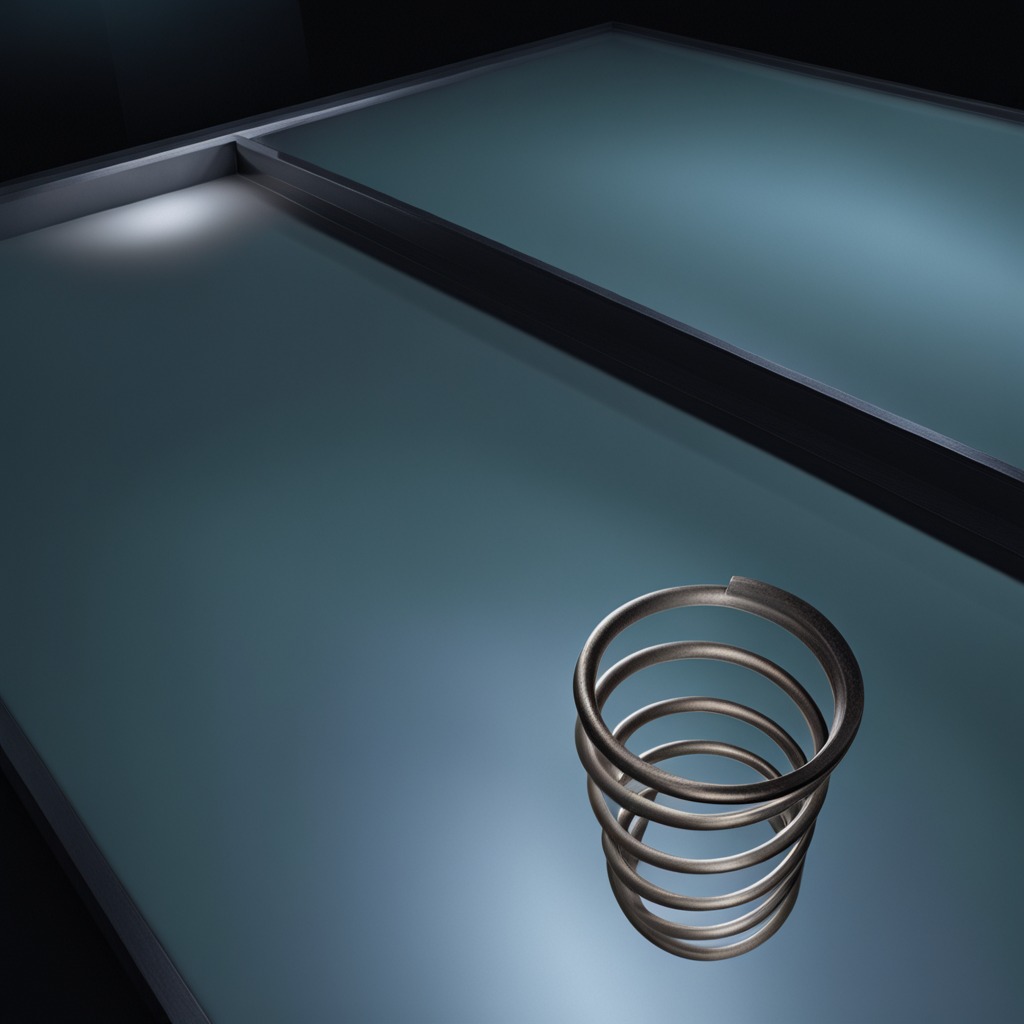
A coiled metal spring is lying on the table.